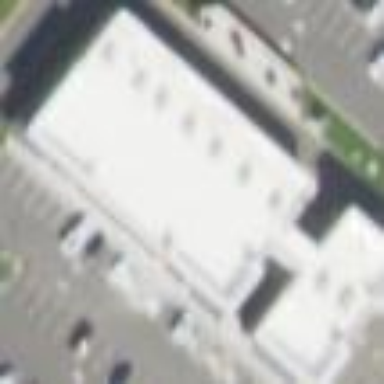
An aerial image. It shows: Retail building.